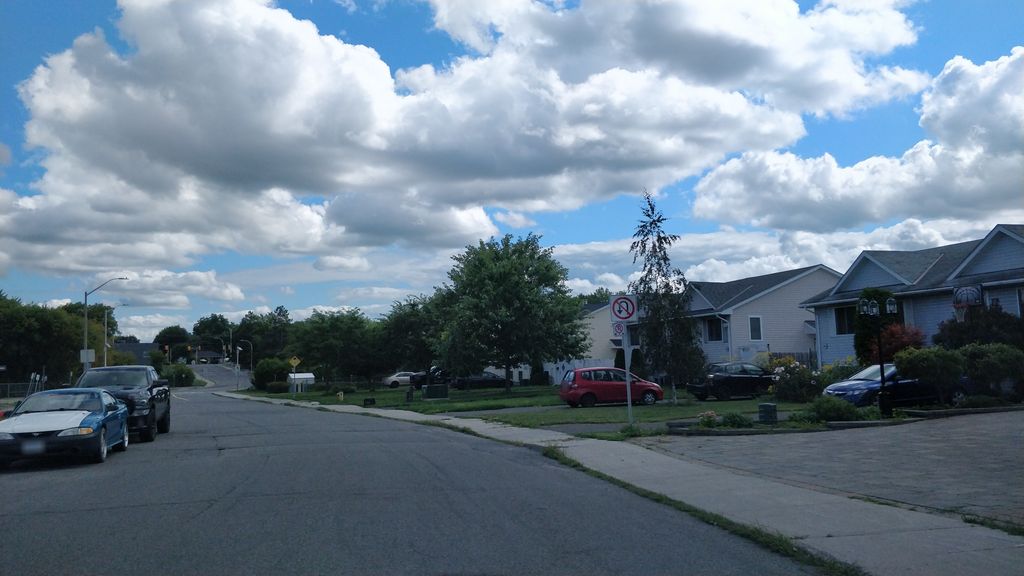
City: ottawa-gatineau